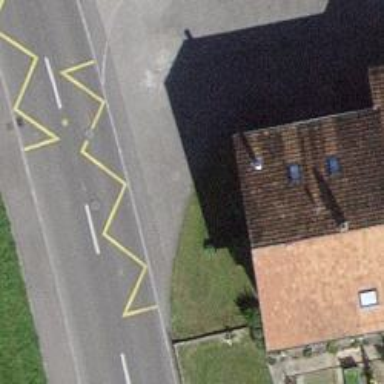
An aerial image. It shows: Bus stop with platform for public transport.